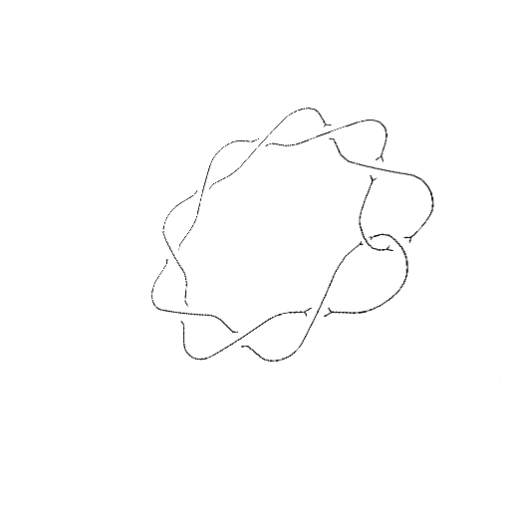
Crossing number: 10